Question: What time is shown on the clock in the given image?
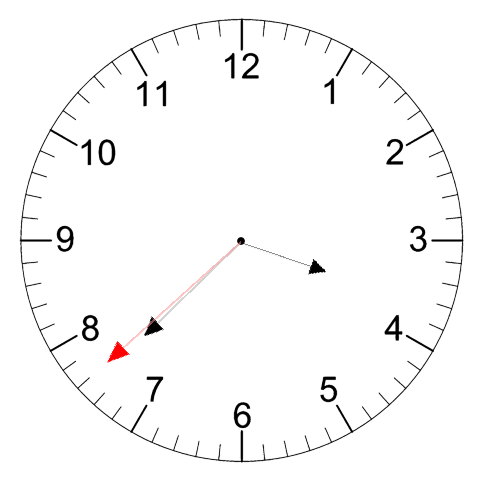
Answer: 03:37:38